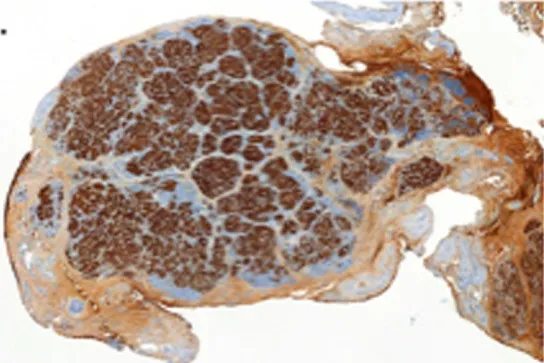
Focal CHI Lesion Histology. Insulin staining of the resected pancreas revealed a 4.9 x 1.7 mm nodular lesion consistent with the presence of a focal lesion. Size marker is equivalent to 0.5 mm.
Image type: pathology (immunostaining)